Interaction volume radius: 5 \u00c5
Interaction volume height: 25 \u00c5
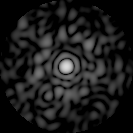
Disorder parameter: 0.8408